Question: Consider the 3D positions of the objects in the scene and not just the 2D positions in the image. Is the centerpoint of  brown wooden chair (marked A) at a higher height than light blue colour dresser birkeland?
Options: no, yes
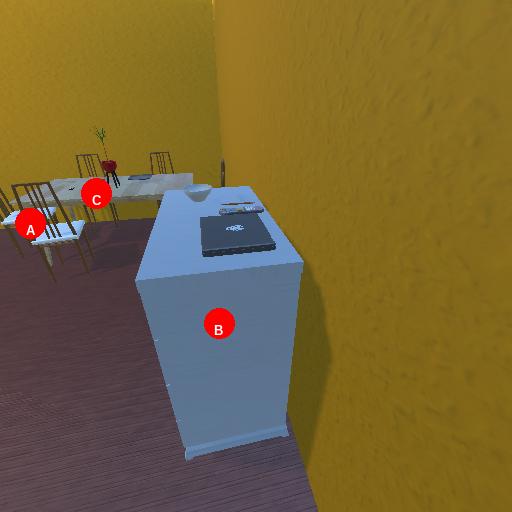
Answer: no